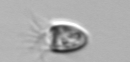
Label: Balanion